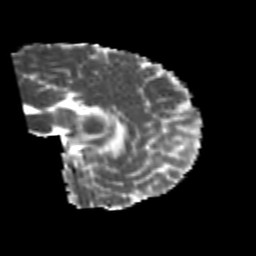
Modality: MD
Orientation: sagittal
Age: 24
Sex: male
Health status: healthy
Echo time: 0.074 s